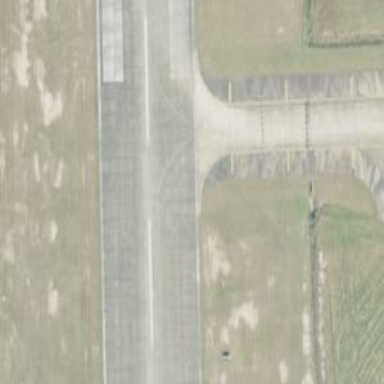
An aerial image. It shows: Image of taxiway at airport.